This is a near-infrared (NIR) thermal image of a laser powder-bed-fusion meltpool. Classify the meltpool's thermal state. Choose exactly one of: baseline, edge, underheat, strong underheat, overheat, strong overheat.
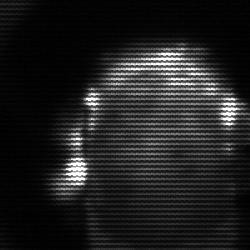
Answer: baseline